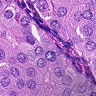
Metastatic tissue present: yes